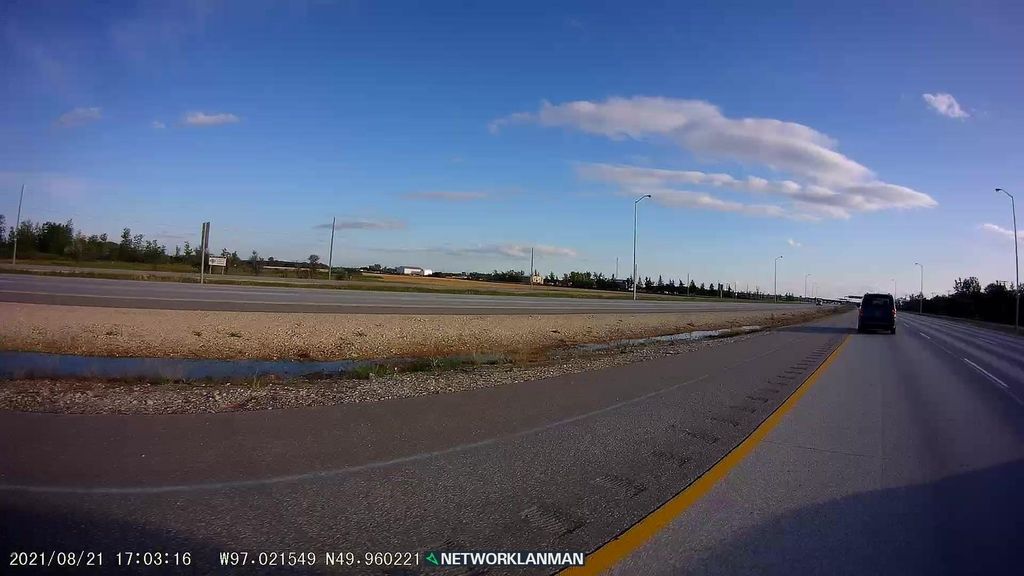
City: winnipeg